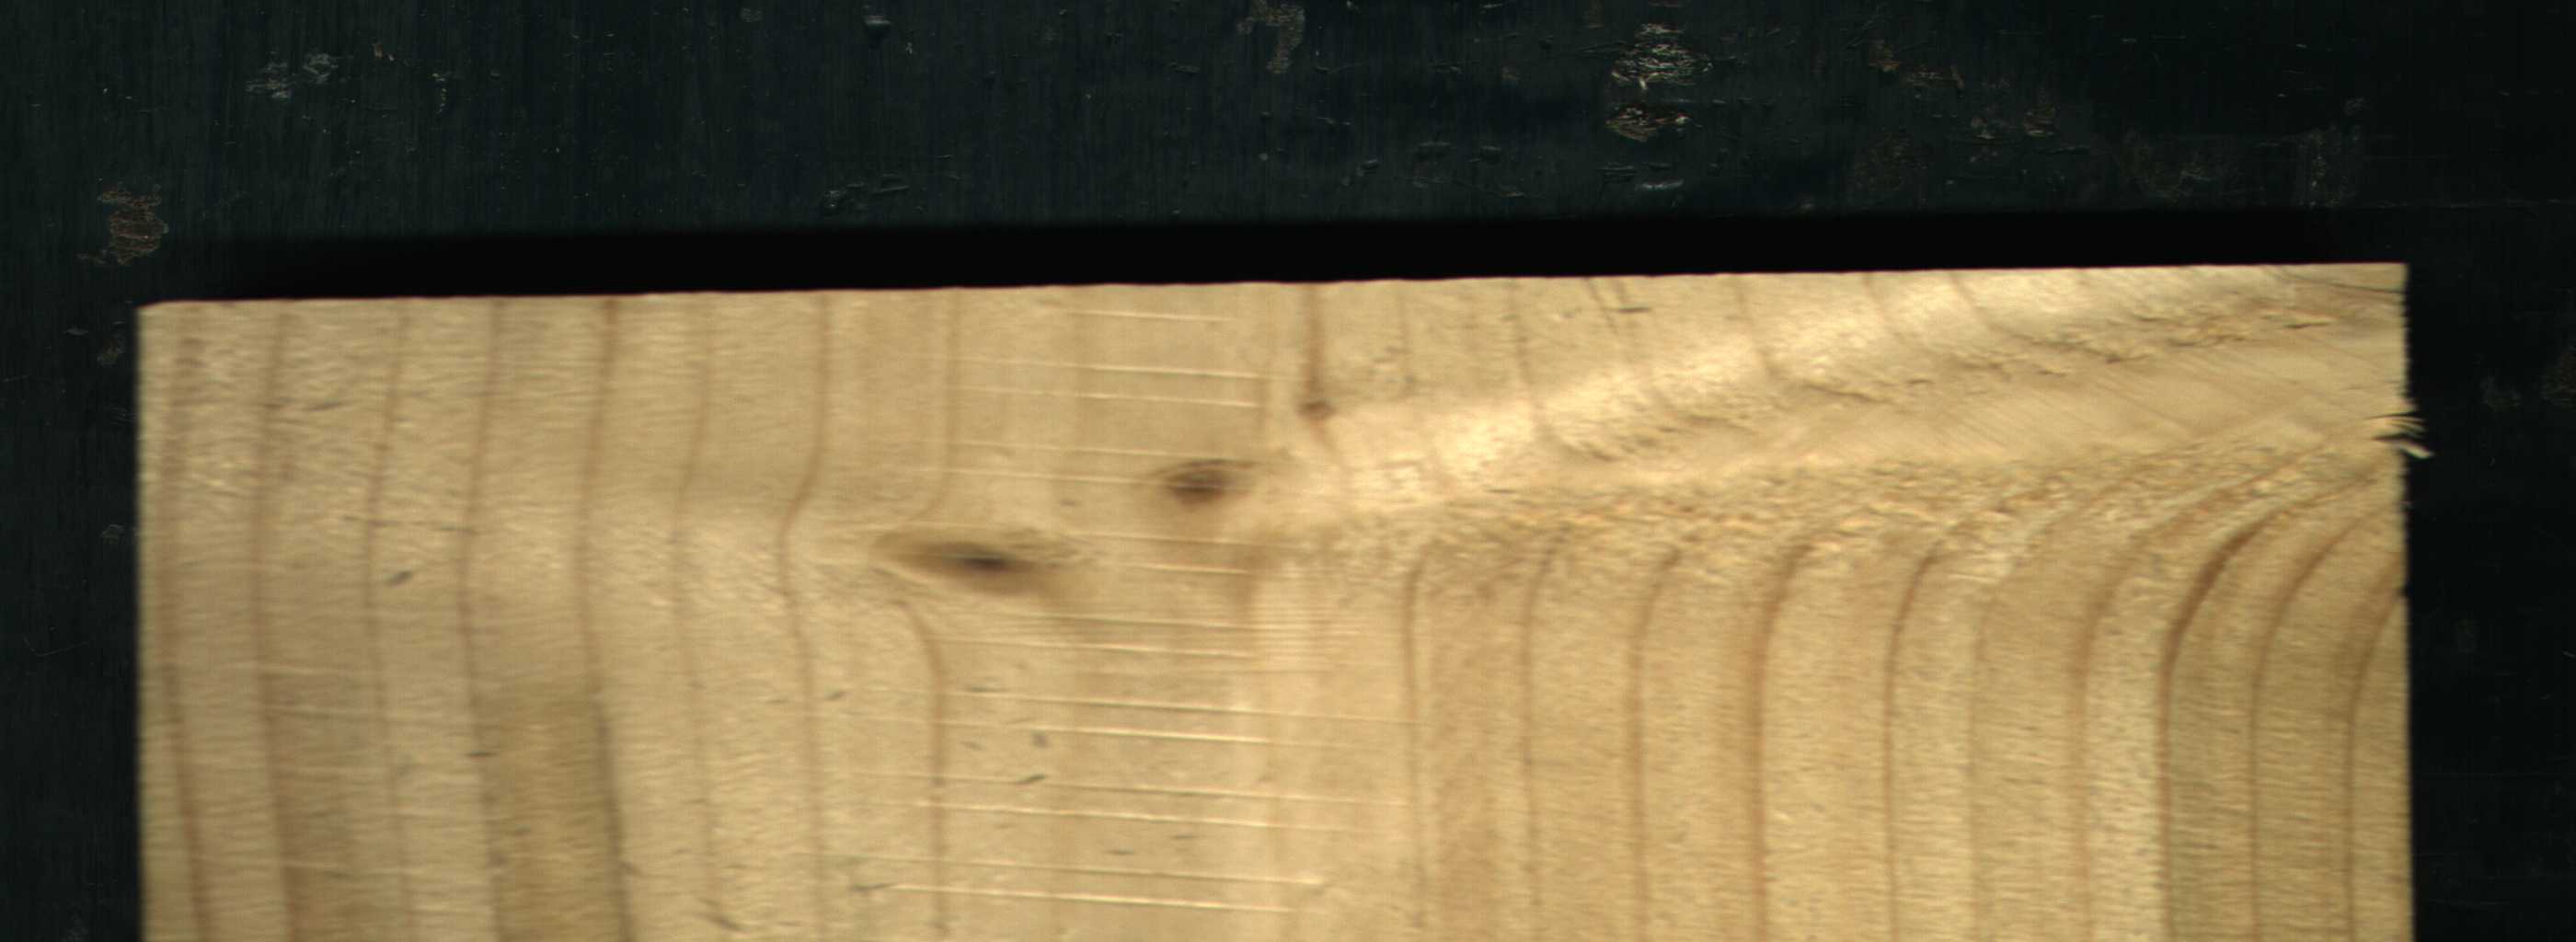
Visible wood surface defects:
Live_Knot
Live_Knot